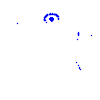
Particle: kaon